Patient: sex F, age 60
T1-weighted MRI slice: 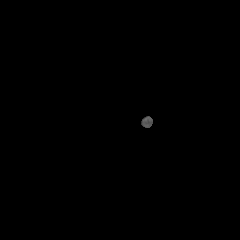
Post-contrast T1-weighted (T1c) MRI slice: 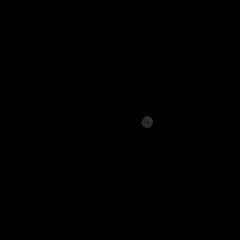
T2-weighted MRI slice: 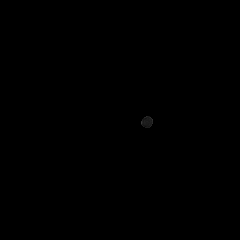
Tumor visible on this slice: no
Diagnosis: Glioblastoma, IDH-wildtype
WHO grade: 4